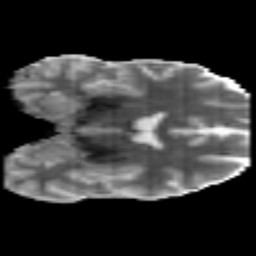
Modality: MD
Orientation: coronal
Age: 45
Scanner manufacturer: philips
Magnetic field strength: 3 T
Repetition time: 8.6 s
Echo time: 0.127 s